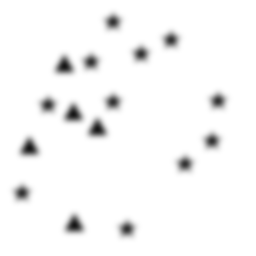
Squares: 0
Triangles: 5
Stars: 11
Total shapes: 16